Question:
Excuse my terrible paint skills, but that's a picture of my proposed layout.
I would like the blue part to be a RelativeLayout. Underneath the blue RelativeLayout is a ViewPager with Tabs, each tab containing a ListView.
What I'd like to do is be able to hide the blue layout as the user scrolls down the ListView, and reappear as the user scrolls up to the top of the ListView.
How can I achieve this?
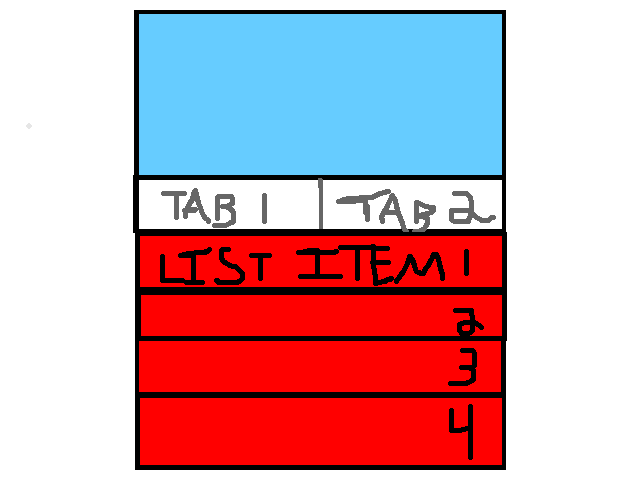
Answer: Please have a look at this library <URL>
It very easy to implement and it supports both scrollviews, listviews wtc
I use the following to browse for new libraries etc..enjoy :D